Field crop: maize
Growth stage: 2
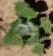
Species: chenopodium